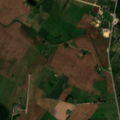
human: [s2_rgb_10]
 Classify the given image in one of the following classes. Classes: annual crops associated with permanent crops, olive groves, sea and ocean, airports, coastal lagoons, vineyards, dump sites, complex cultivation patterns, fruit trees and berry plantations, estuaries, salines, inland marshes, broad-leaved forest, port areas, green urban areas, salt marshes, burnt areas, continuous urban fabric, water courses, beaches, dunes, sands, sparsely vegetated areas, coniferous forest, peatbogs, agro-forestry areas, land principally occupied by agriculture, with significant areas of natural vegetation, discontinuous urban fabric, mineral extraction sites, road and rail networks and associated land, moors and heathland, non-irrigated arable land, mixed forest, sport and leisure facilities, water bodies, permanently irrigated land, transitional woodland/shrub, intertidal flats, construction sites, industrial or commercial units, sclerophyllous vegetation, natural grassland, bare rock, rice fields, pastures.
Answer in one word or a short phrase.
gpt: discontinuous urban fabric, non-irrigated arable land, complex cultivation patterns, mixed forest